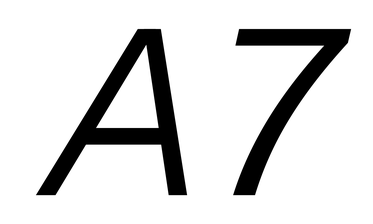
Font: InstrumentSans-Italic_Italic